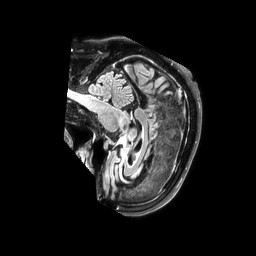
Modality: FLAIR
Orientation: sagittal
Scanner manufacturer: philips
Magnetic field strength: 3 T
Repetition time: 4.8 s
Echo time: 0.34 s